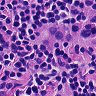
Metastatic tissue present: yes